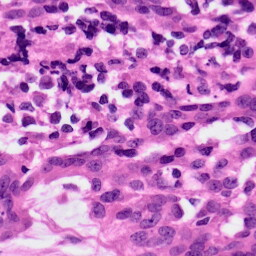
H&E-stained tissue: Ovarian